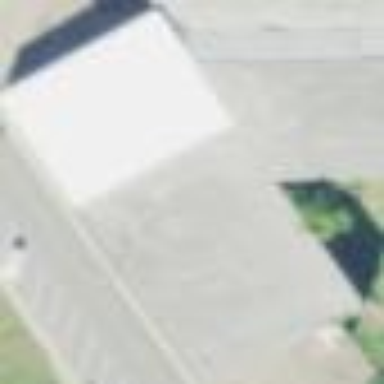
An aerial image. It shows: Warehouse building.